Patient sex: M
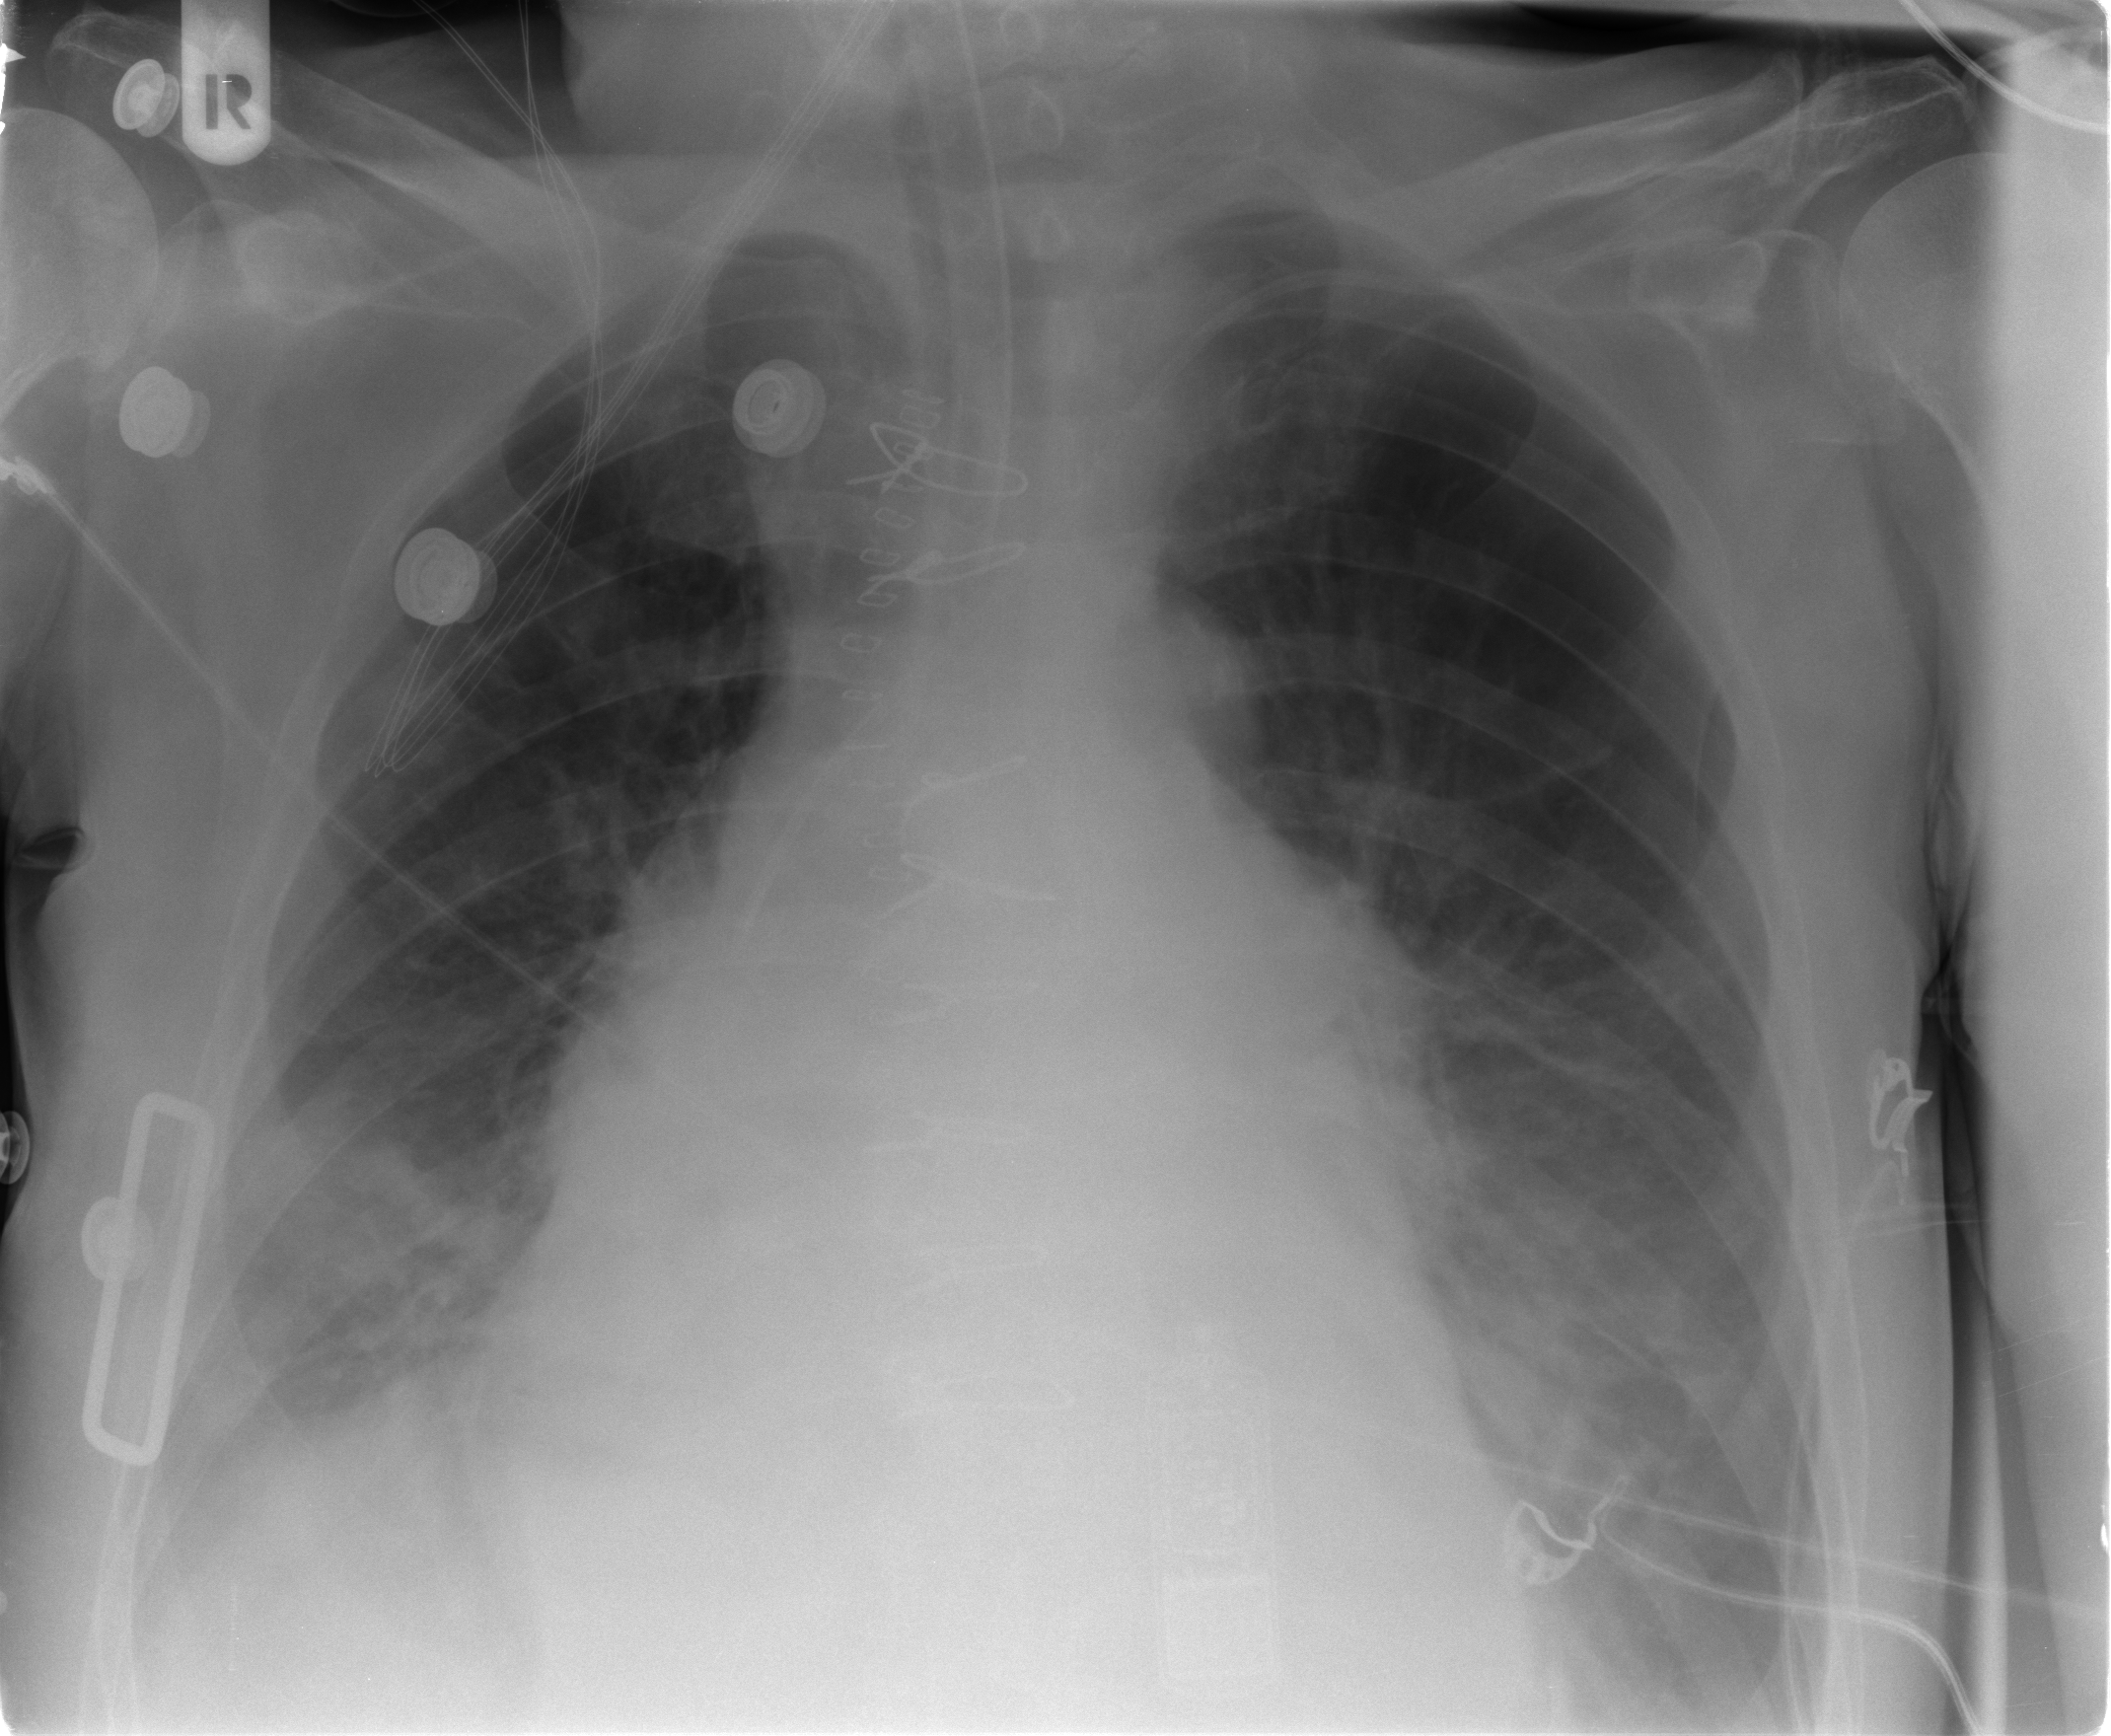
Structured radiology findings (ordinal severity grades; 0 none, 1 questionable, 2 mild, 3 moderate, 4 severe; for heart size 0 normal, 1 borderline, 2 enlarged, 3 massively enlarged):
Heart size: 2
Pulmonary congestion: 2
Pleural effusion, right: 2
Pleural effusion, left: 0
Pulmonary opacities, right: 2
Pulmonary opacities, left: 2
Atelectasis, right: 2
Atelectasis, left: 2